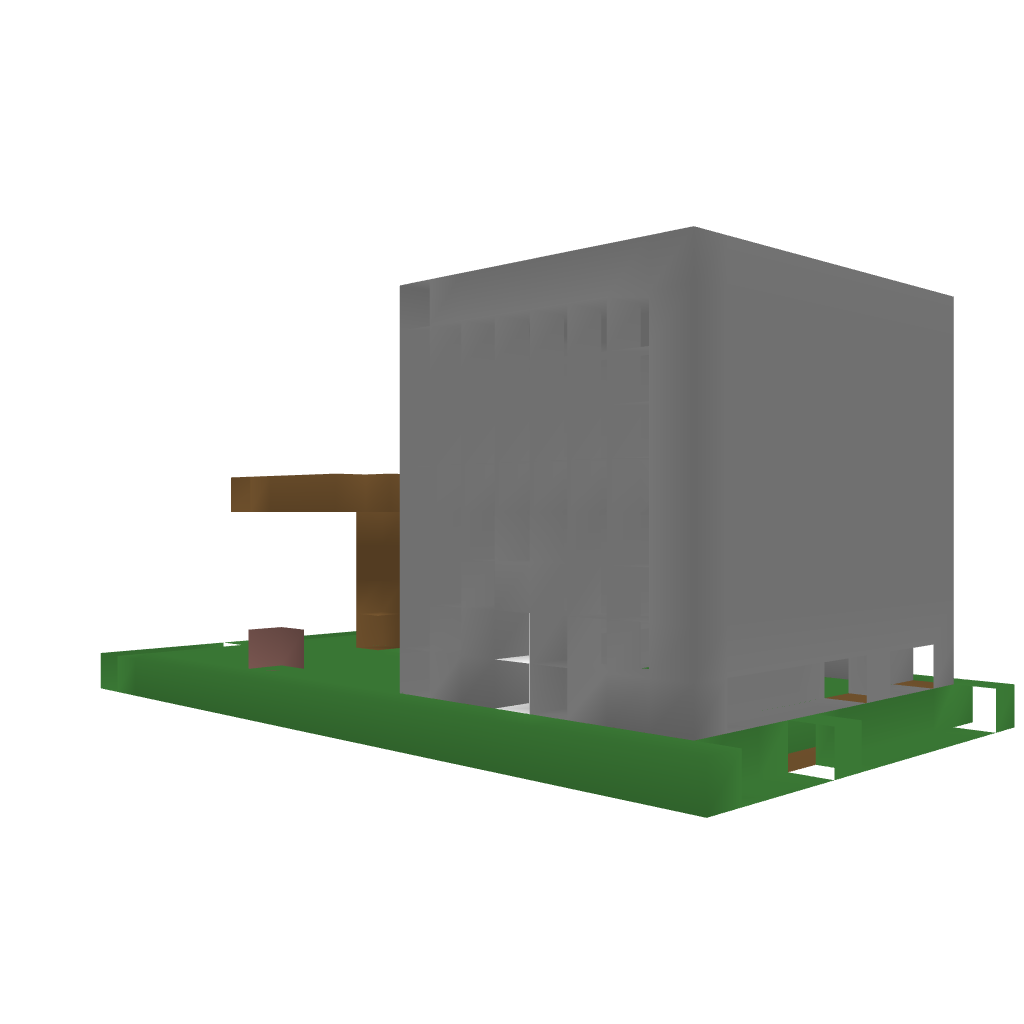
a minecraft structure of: Mooshroom brown house bad low quality